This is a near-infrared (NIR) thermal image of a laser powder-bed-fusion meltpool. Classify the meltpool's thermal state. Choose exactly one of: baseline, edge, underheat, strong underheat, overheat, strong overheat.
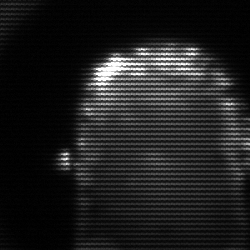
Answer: baseline